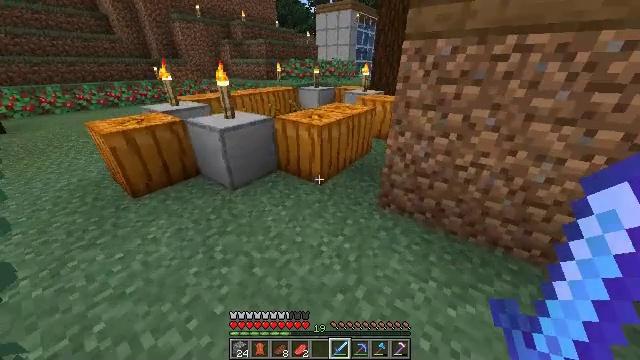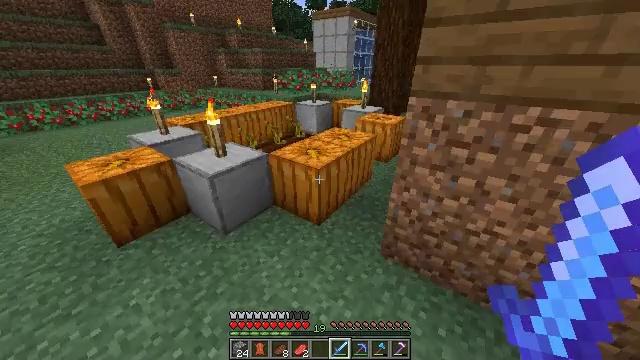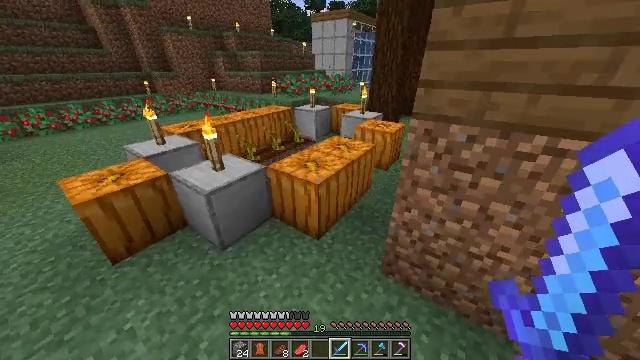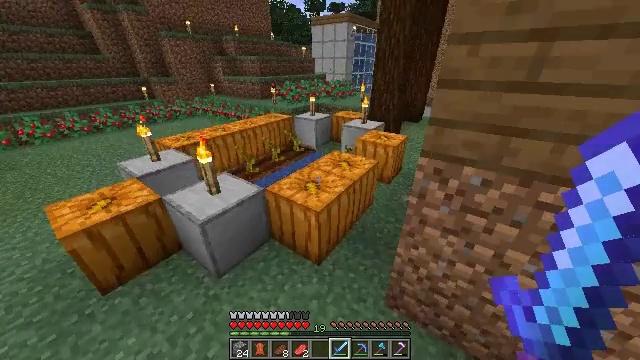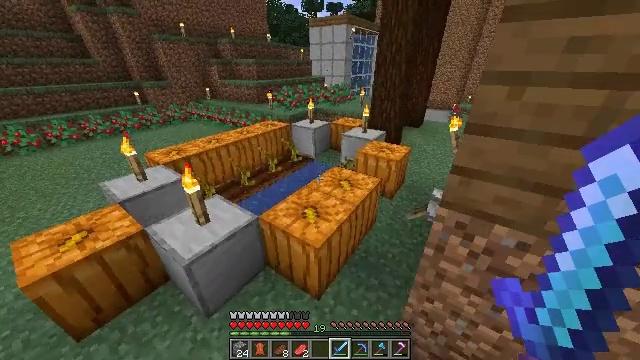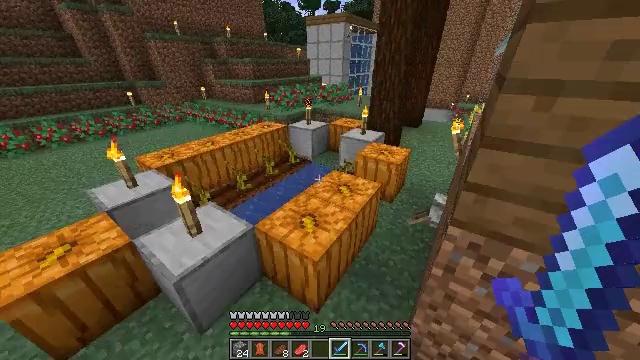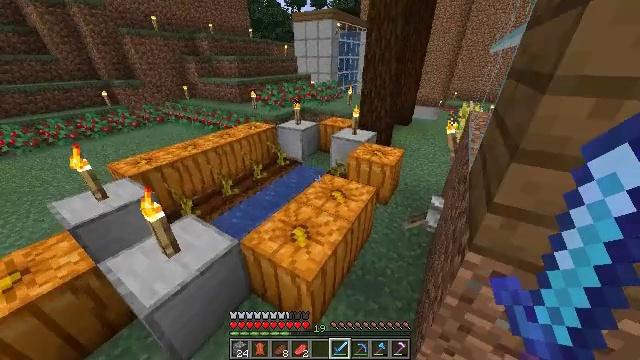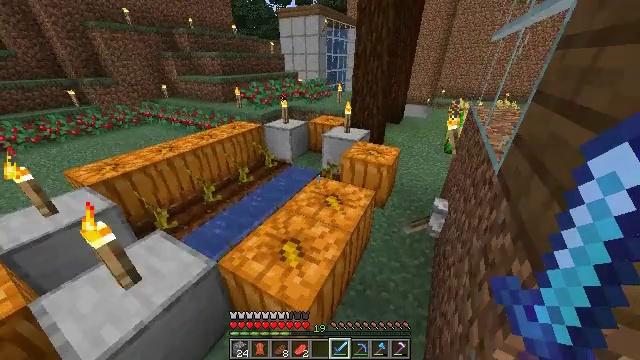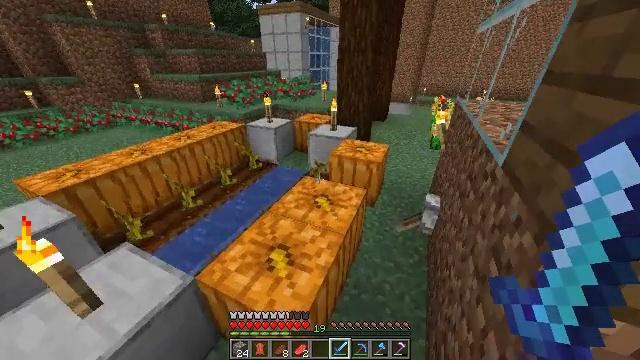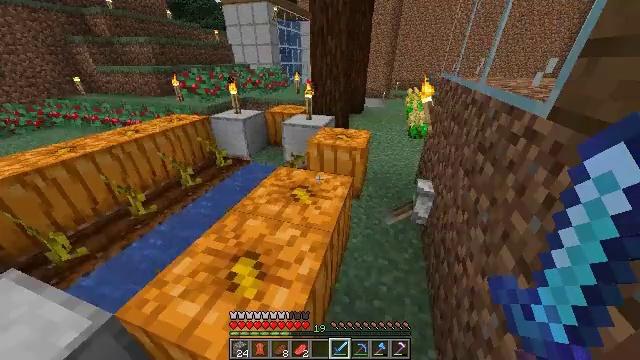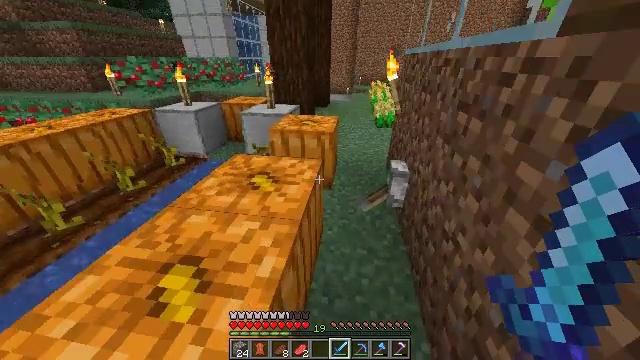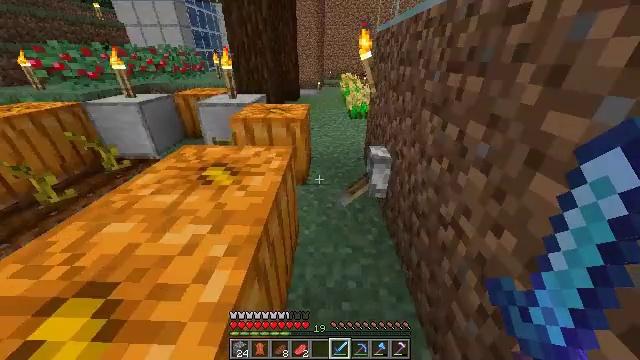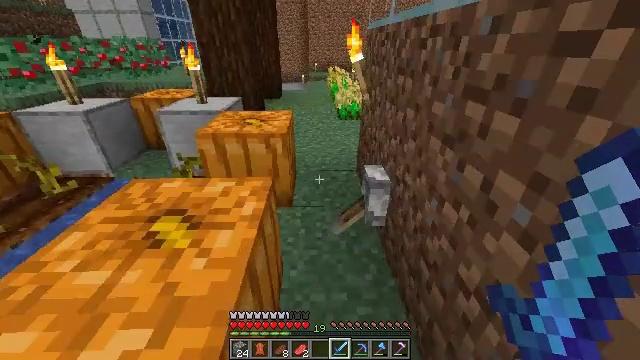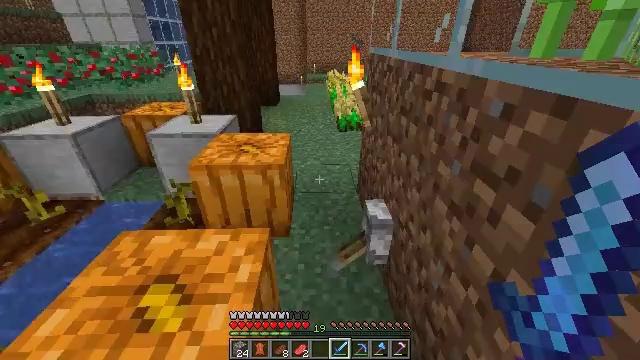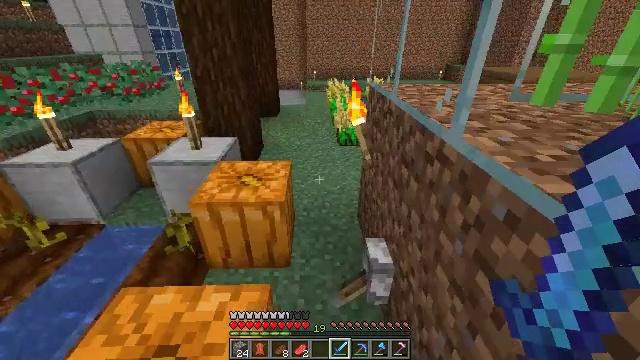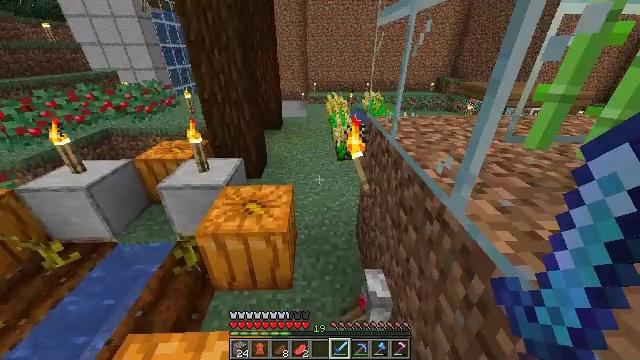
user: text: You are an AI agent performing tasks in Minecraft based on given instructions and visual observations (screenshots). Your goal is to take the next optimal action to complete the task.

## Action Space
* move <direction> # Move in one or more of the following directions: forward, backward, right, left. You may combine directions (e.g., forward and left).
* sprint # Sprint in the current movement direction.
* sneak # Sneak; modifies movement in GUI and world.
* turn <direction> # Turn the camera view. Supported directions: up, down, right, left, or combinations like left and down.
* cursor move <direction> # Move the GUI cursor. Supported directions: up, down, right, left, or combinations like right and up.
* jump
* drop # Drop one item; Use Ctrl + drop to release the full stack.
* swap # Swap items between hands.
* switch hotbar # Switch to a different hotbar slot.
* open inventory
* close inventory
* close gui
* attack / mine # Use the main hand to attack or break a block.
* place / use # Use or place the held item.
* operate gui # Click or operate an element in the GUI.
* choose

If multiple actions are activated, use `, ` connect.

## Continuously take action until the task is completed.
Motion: motion action
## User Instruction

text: Gather wheat by left-clicking on it.
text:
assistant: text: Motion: move forward, jump
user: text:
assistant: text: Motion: move forward, sprint, jump
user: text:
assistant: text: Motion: move forward, sprint, jump
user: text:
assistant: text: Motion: move forward, sprint, jump
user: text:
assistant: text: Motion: move forward, sprint, jump
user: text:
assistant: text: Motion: move forward, sprint, turn right, jump
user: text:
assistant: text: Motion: move forward, turn right, jump
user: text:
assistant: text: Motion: move forward, turn right, jump
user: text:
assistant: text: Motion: move forward, turn right, jump
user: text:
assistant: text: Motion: move forward, turn right, jump
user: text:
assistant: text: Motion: move forward, turn right, jump
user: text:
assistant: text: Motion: move forward, turn right, jump
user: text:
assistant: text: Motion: move forward, sprint, jump
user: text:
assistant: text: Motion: move forward, sprint, jump
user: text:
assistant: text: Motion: move forward, sprint, jump
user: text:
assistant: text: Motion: move forward, sprint, jump
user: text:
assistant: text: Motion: move forward, jump
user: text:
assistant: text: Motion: move forward, jump
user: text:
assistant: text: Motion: move forward, jump
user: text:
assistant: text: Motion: move forward, turn left, jump
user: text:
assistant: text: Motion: move forward, turn left, jump
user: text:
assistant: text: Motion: move forward, jump
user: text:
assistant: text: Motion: move forward, sprint, jump
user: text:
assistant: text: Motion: move forward, sprint, jump
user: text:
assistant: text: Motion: move forward, sprint, jump
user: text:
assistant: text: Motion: move forward, sprint, jump
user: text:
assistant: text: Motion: move forward, jump
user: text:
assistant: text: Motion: move forward, jump
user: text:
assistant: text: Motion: move forward, jump
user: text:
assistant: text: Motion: move forward, jump